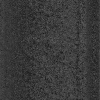
Atmospheric dust classification: dusty